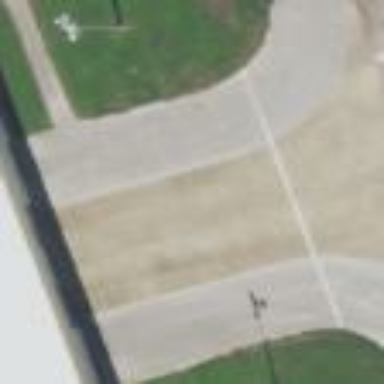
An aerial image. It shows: Apron at the airport.